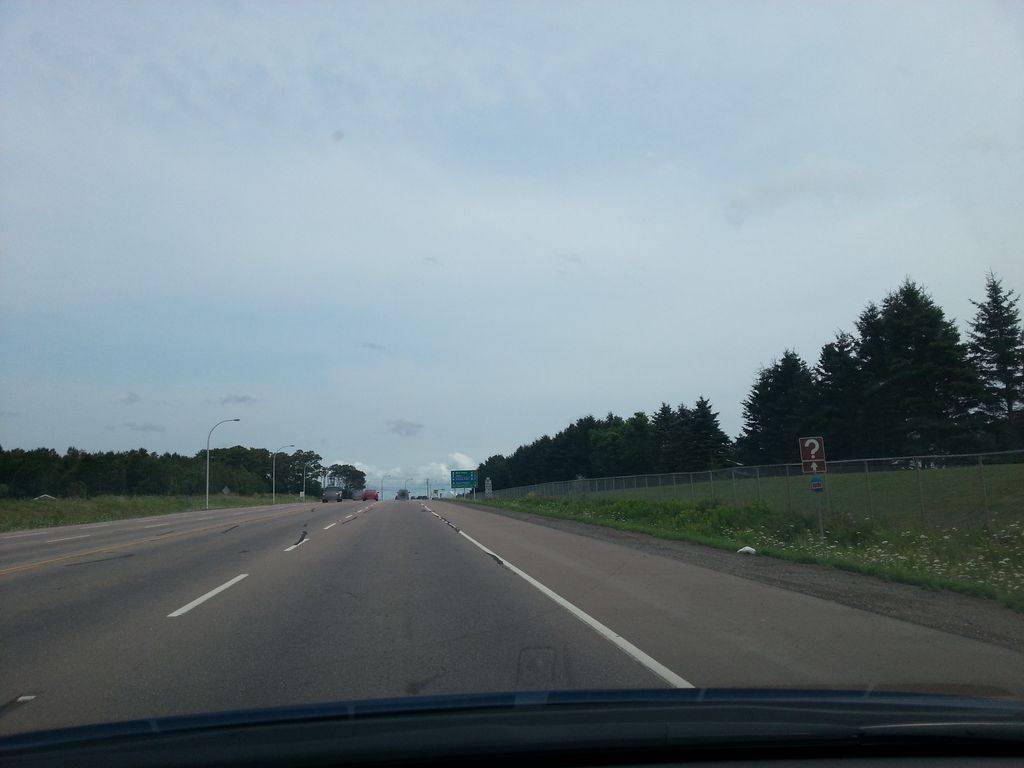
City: charlottetown